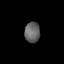
Tissue: skin
Cell type: Epithelial cells
Senescence score: 0.9138
Nuclear area (px): 310
Mean DAPI intensity: 99.655